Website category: sports
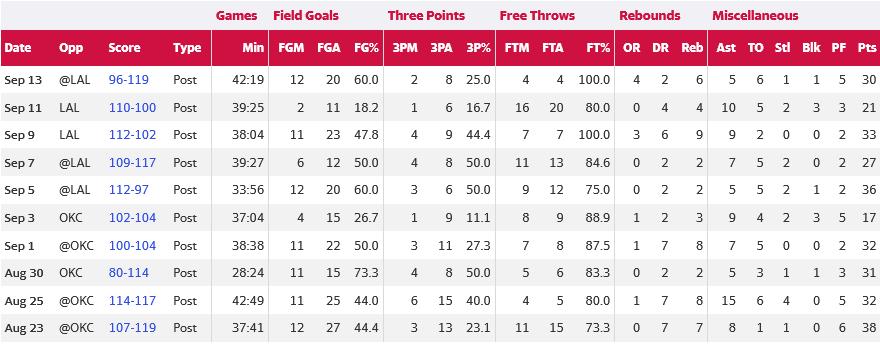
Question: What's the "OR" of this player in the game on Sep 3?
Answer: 1

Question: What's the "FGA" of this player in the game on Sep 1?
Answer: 22

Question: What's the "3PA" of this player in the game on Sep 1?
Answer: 11

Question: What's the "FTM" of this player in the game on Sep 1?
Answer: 7

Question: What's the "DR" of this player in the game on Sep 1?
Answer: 7

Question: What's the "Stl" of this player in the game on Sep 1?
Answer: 0

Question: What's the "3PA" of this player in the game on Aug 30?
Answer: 8

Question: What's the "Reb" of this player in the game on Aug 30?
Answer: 2

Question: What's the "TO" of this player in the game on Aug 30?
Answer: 3

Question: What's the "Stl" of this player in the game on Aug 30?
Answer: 1

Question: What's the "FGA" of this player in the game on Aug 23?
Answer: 27

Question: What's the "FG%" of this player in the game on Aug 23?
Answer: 44.4

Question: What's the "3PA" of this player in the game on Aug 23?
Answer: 13

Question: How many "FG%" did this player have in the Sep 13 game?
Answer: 60.0

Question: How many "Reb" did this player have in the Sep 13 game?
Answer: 6

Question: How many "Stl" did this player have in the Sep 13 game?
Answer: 1

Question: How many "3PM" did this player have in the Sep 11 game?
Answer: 1

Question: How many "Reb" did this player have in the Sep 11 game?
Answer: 4

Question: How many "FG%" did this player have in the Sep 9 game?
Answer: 47.8

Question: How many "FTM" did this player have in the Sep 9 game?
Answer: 7

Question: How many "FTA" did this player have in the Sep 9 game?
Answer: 7

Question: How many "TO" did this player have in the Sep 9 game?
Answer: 2

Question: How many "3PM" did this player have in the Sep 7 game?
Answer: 4

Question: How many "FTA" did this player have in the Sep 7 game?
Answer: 13

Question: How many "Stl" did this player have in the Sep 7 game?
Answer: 2

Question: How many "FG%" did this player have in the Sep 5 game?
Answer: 60.0

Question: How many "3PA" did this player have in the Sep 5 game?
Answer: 6

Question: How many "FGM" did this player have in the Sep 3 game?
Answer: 4

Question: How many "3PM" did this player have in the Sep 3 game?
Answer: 1

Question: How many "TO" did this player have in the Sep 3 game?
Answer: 4

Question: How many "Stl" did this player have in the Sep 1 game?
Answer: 0

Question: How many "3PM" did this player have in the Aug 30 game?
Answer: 4

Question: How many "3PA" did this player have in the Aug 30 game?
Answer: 8

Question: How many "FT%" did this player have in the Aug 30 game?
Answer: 83.3

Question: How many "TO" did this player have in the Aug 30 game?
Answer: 3

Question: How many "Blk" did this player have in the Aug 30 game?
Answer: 1

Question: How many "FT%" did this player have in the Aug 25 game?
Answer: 80.0

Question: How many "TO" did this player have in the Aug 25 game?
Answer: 6

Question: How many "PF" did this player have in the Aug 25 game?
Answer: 5

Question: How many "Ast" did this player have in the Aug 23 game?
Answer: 8

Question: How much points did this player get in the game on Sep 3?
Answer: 17

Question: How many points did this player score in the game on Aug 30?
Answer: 31

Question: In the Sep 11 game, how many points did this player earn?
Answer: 21

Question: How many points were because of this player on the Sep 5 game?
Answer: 36

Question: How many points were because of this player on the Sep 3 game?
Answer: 17

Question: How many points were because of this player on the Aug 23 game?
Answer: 38